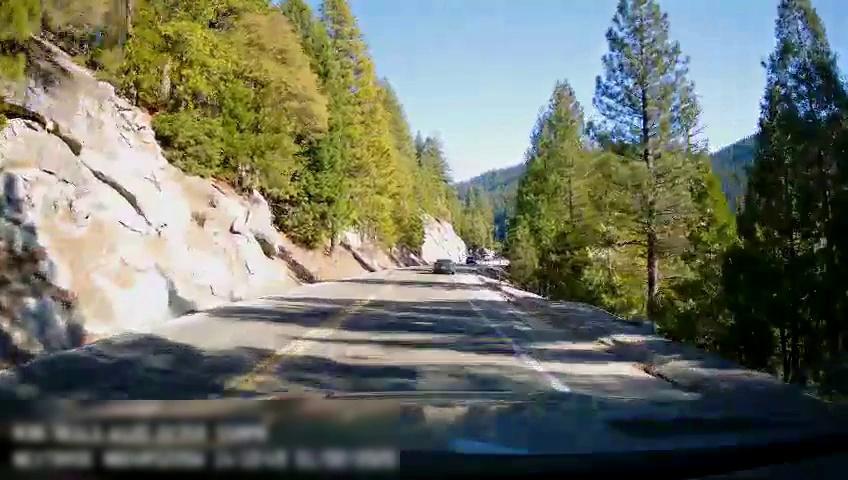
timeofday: Day
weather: Sunny
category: Drivable Space
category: Vehicles | Car
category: Vehicles | Car
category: Lanes | Opposite Lane
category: Lanes | Current Lane
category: Lanes | Opposite Lane
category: Lanes | Current Lane